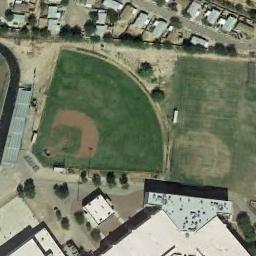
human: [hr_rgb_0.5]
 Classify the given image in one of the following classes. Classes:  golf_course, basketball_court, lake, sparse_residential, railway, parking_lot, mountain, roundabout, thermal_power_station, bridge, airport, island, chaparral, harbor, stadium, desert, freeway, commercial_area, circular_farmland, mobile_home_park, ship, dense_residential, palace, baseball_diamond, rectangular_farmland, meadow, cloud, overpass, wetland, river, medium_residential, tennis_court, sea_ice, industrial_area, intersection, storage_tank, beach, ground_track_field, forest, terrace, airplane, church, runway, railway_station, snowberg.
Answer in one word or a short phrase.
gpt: baseball_diamond